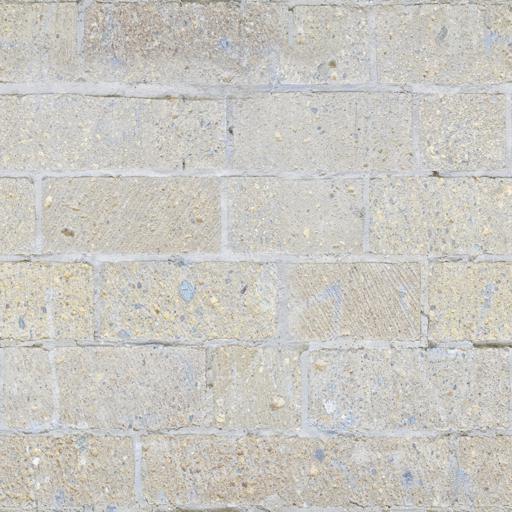
Tags: beige brick bricks medival stone